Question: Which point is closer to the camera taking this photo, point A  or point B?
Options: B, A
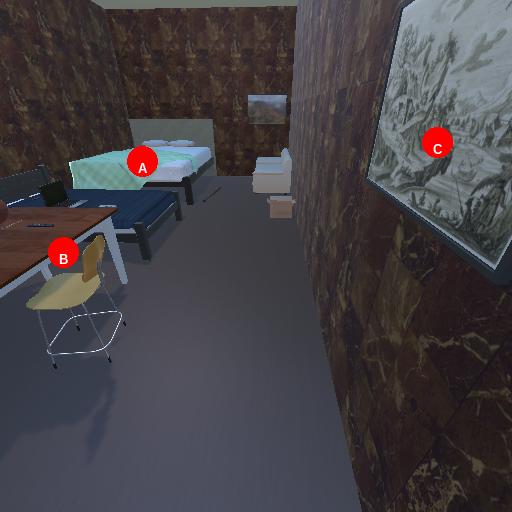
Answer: B